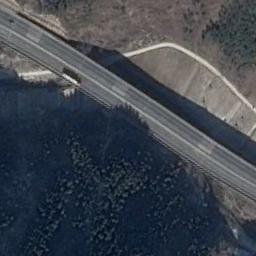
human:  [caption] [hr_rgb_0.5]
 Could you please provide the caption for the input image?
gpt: The trees cast their shadows on the highway .

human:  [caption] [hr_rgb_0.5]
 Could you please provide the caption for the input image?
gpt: The freeway is between the bare land and some trees .

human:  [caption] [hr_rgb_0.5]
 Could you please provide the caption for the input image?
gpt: A straight freeway is a forest on one side and forms an overpass on another small road .

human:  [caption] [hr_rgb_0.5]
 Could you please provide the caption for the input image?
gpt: One side of the freeway is a large green forest and the other side is yellow bare land  There is a car on the freeway and a winding road beside the freeway .

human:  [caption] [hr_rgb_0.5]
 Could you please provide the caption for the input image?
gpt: The freeway on the bridge with blue water beneath .